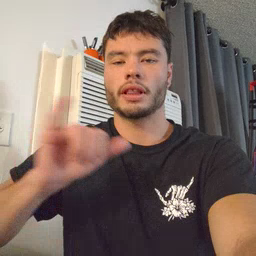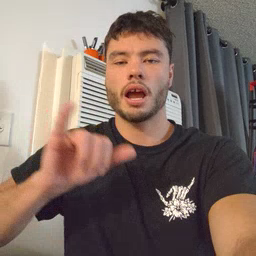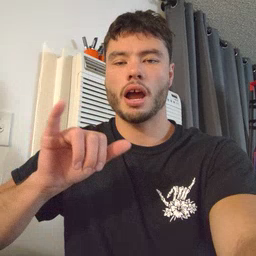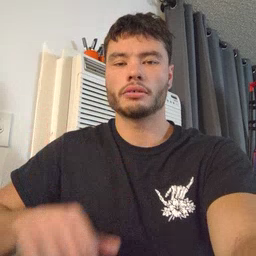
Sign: like